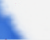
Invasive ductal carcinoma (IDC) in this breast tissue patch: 0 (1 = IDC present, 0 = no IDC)